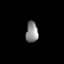
Tissue: lung
Cell type: Epithelial cells
Senescence score: 0.2386
Nuclear area (px): 250
Mean DAPI intensity: 137.64